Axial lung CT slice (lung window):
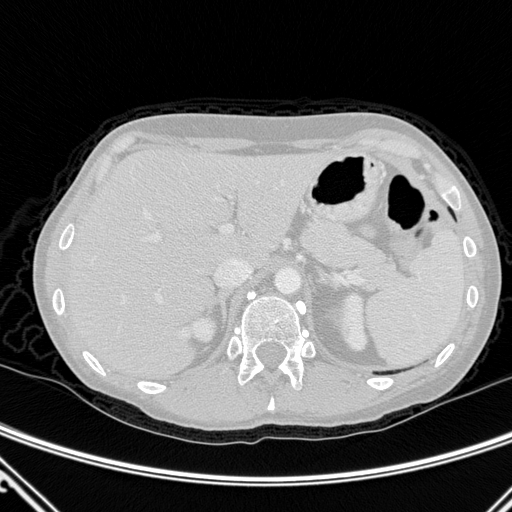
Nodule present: no